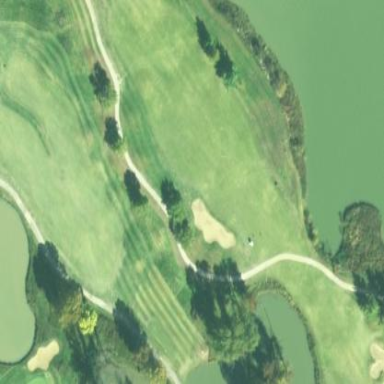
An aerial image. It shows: Area of rough grass used for golf.